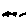
Label: fish